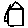
Label: house